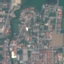
Label: Residential